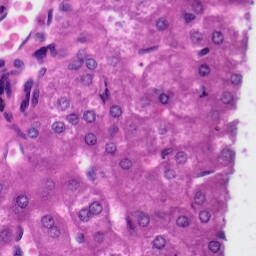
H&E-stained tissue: Liver